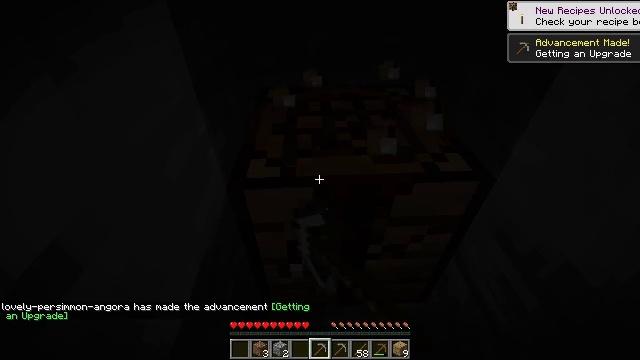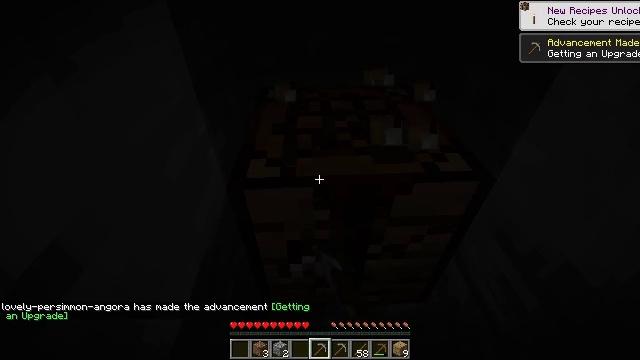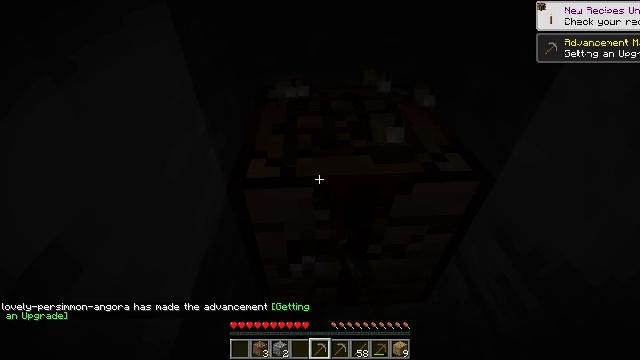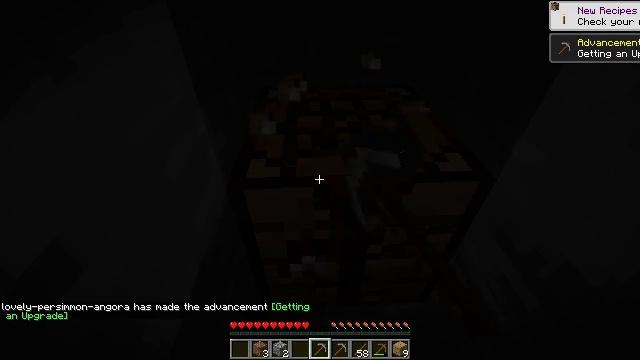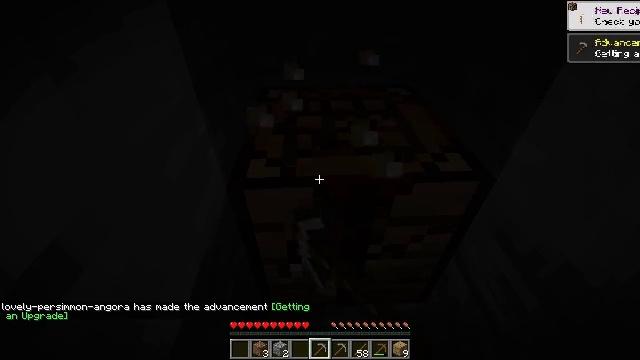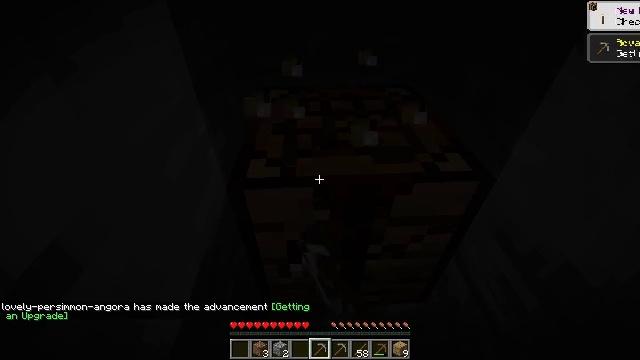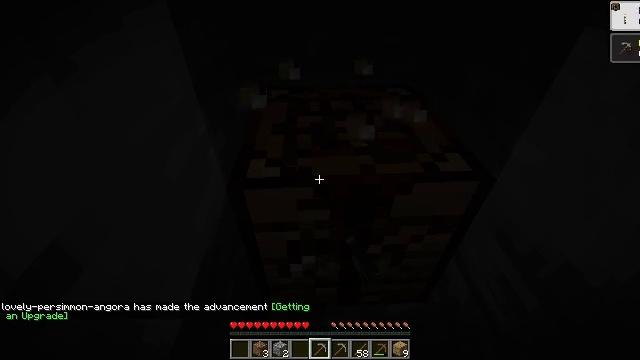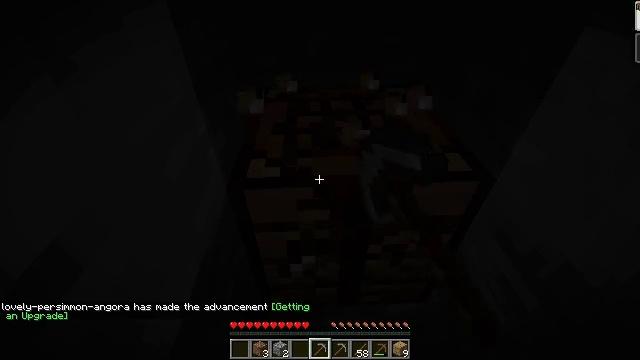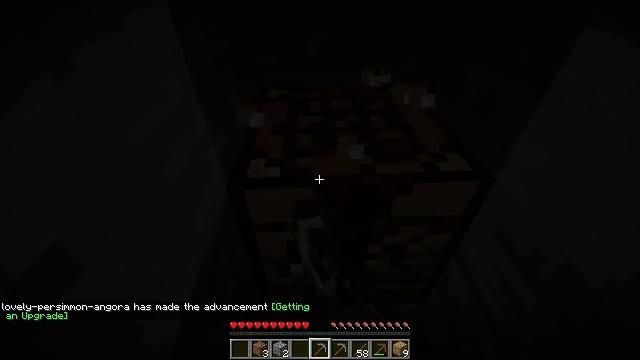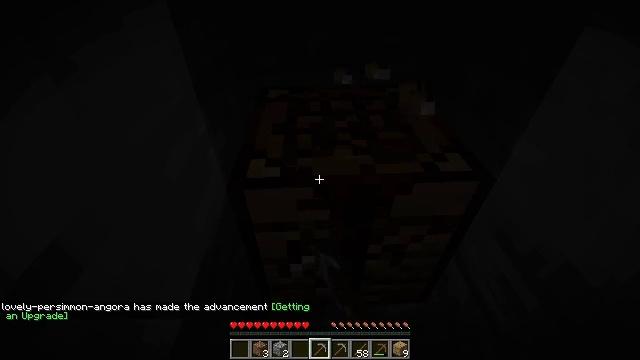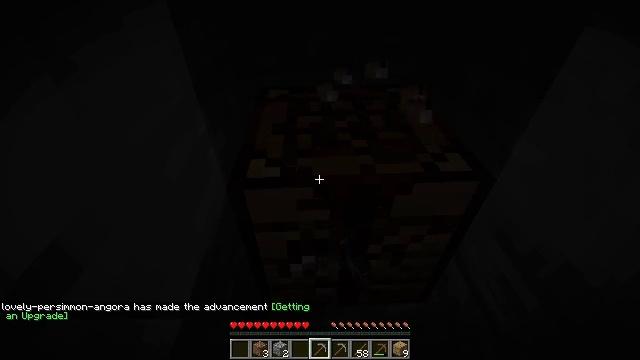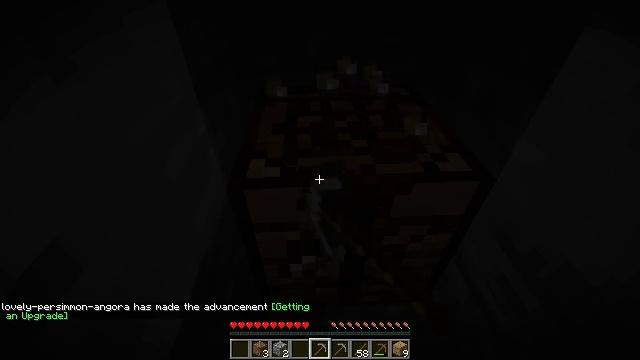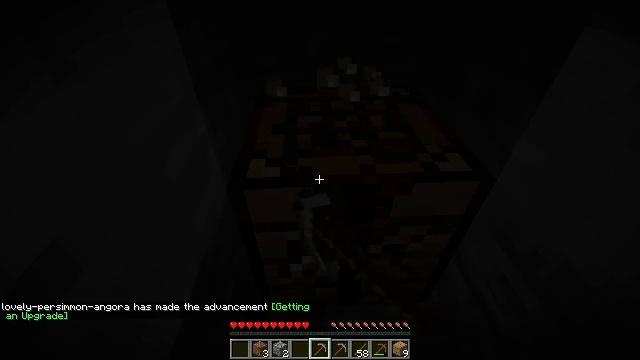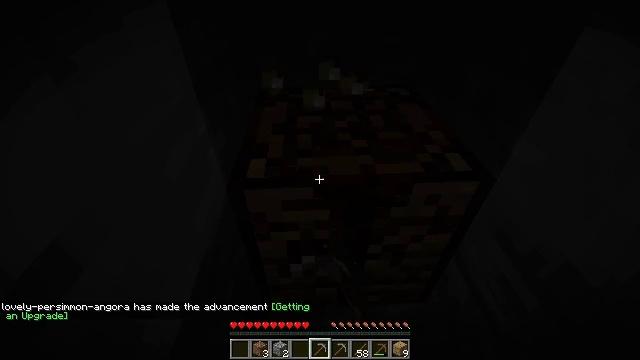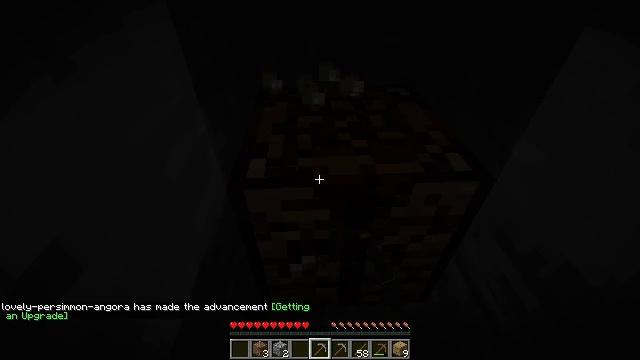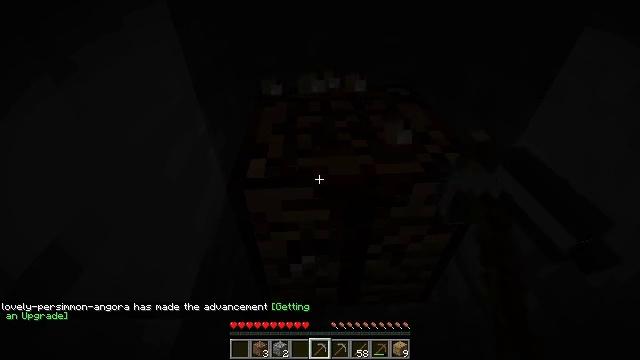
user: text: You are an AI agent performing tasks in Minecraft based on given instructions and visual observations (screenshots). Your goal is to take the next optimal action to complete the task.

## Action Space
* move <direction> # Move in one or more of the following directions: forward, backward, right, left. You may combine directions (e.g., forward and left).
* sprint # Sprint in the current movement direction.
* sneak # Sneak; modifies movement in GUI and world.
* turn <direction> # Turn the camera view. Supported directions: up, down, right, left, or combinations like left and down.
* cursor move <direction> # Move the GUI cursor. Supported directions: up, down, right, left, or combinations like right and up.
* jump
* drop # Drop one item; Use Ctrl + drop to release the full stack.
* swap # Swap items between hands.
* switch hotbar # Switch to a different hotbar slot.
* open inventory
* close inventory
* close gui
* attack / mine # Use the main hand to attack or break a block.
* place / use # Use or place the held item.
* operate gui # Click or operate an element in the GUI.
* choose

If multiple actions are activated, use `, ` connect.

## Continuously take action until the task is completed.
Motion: motion action
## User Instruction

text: Put back the crafting table.
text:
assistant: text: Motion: attack / mine
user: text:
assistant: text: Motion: attack / mine
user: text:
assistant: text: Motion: attack / mine
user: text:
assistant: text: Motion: attack / mine
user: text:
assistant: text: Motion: attack / mine
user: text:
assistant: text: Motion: attack / mine
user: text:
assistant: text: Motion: attack / mine
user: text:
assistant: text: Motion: attack / mine
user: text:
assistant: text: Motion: attack / mine
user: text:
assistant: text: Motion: attack / mine
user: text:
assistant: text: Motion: attack / mine
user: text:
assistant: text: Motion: attack / mine
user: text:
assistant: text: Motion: attack / mine
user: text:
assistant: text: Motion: attack / mine
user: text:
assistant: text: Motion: attack / mine
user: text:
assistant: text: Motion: attack / mine
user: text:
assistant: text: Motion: attack / mine
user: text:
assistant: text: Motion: attack / mine
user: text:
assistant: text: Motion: attack / mine
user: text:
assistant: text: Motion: attack / mine
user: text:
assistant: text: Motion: attack / mine
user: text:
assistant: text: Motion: attack / mine
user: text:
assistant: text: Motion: attack / mine
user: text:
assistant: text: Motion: attack / mine
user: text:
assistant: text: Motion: attack / mine
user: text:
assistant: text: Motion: attack / mine
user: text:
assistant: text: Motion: attack / mine